Question: I'm using a referenced DLL to retrieve data from a webservice. The data retrieves well. I copy over some of the fields to inMemory tables. This works well unless for the Int32 types.

As you can see, the Id field is of type Int32. The table field (ProductId) is an Integer.
This compiles without errors, but when i run the code i get the following error:
'''
Error executing code: Wrong argument types in variable assignment.
'''
This error points to the line with the productId. Removing it makes the code work. I've also tried making the Id a string, and then str2int() the field but that doesn't work either.
Any idea's?
Thanks,
steve
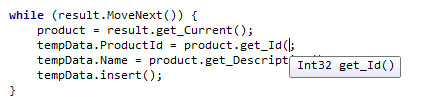
Answer: Try to marshal explicitly between the two types:
'''
System.Int32 netInt;
int xppInt;
;
// -- Other code
// ...
netInt = product.get_Id();
xppInt = netInt;
tempData.ProductId = xppInt;
'''